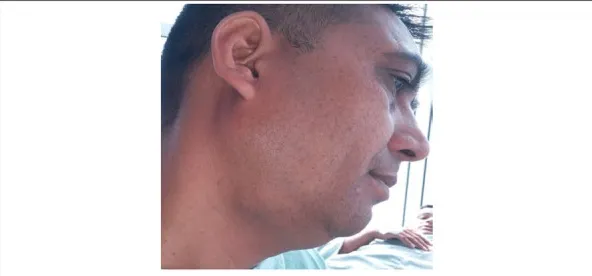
Facial profile showing swelling in the right submandibular region.
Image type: medical_photograph (oral_photograph)